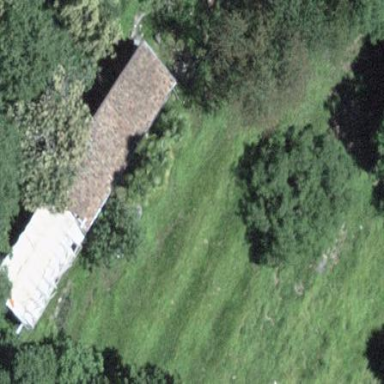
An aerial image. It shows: Hut.